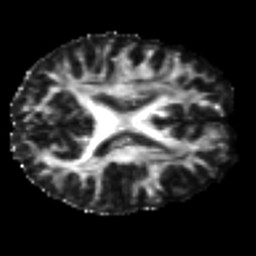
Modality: FA
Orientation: axial
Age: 26
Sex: female
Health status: ill
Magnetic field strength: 3 T
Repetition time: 8.4 s
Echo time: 0.0926 s